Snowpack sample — Buffalo Mountain, Silverthorne, Colorado, USA (1/25/25, 10:11 AM MST)
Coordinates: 39.6222, -106.1139
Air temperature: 22 °F
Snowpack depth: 110 cm
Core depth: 40 cm
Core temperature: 46.4 °F
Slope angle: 12°, slope face: 102°
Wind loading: high
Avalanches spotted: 0
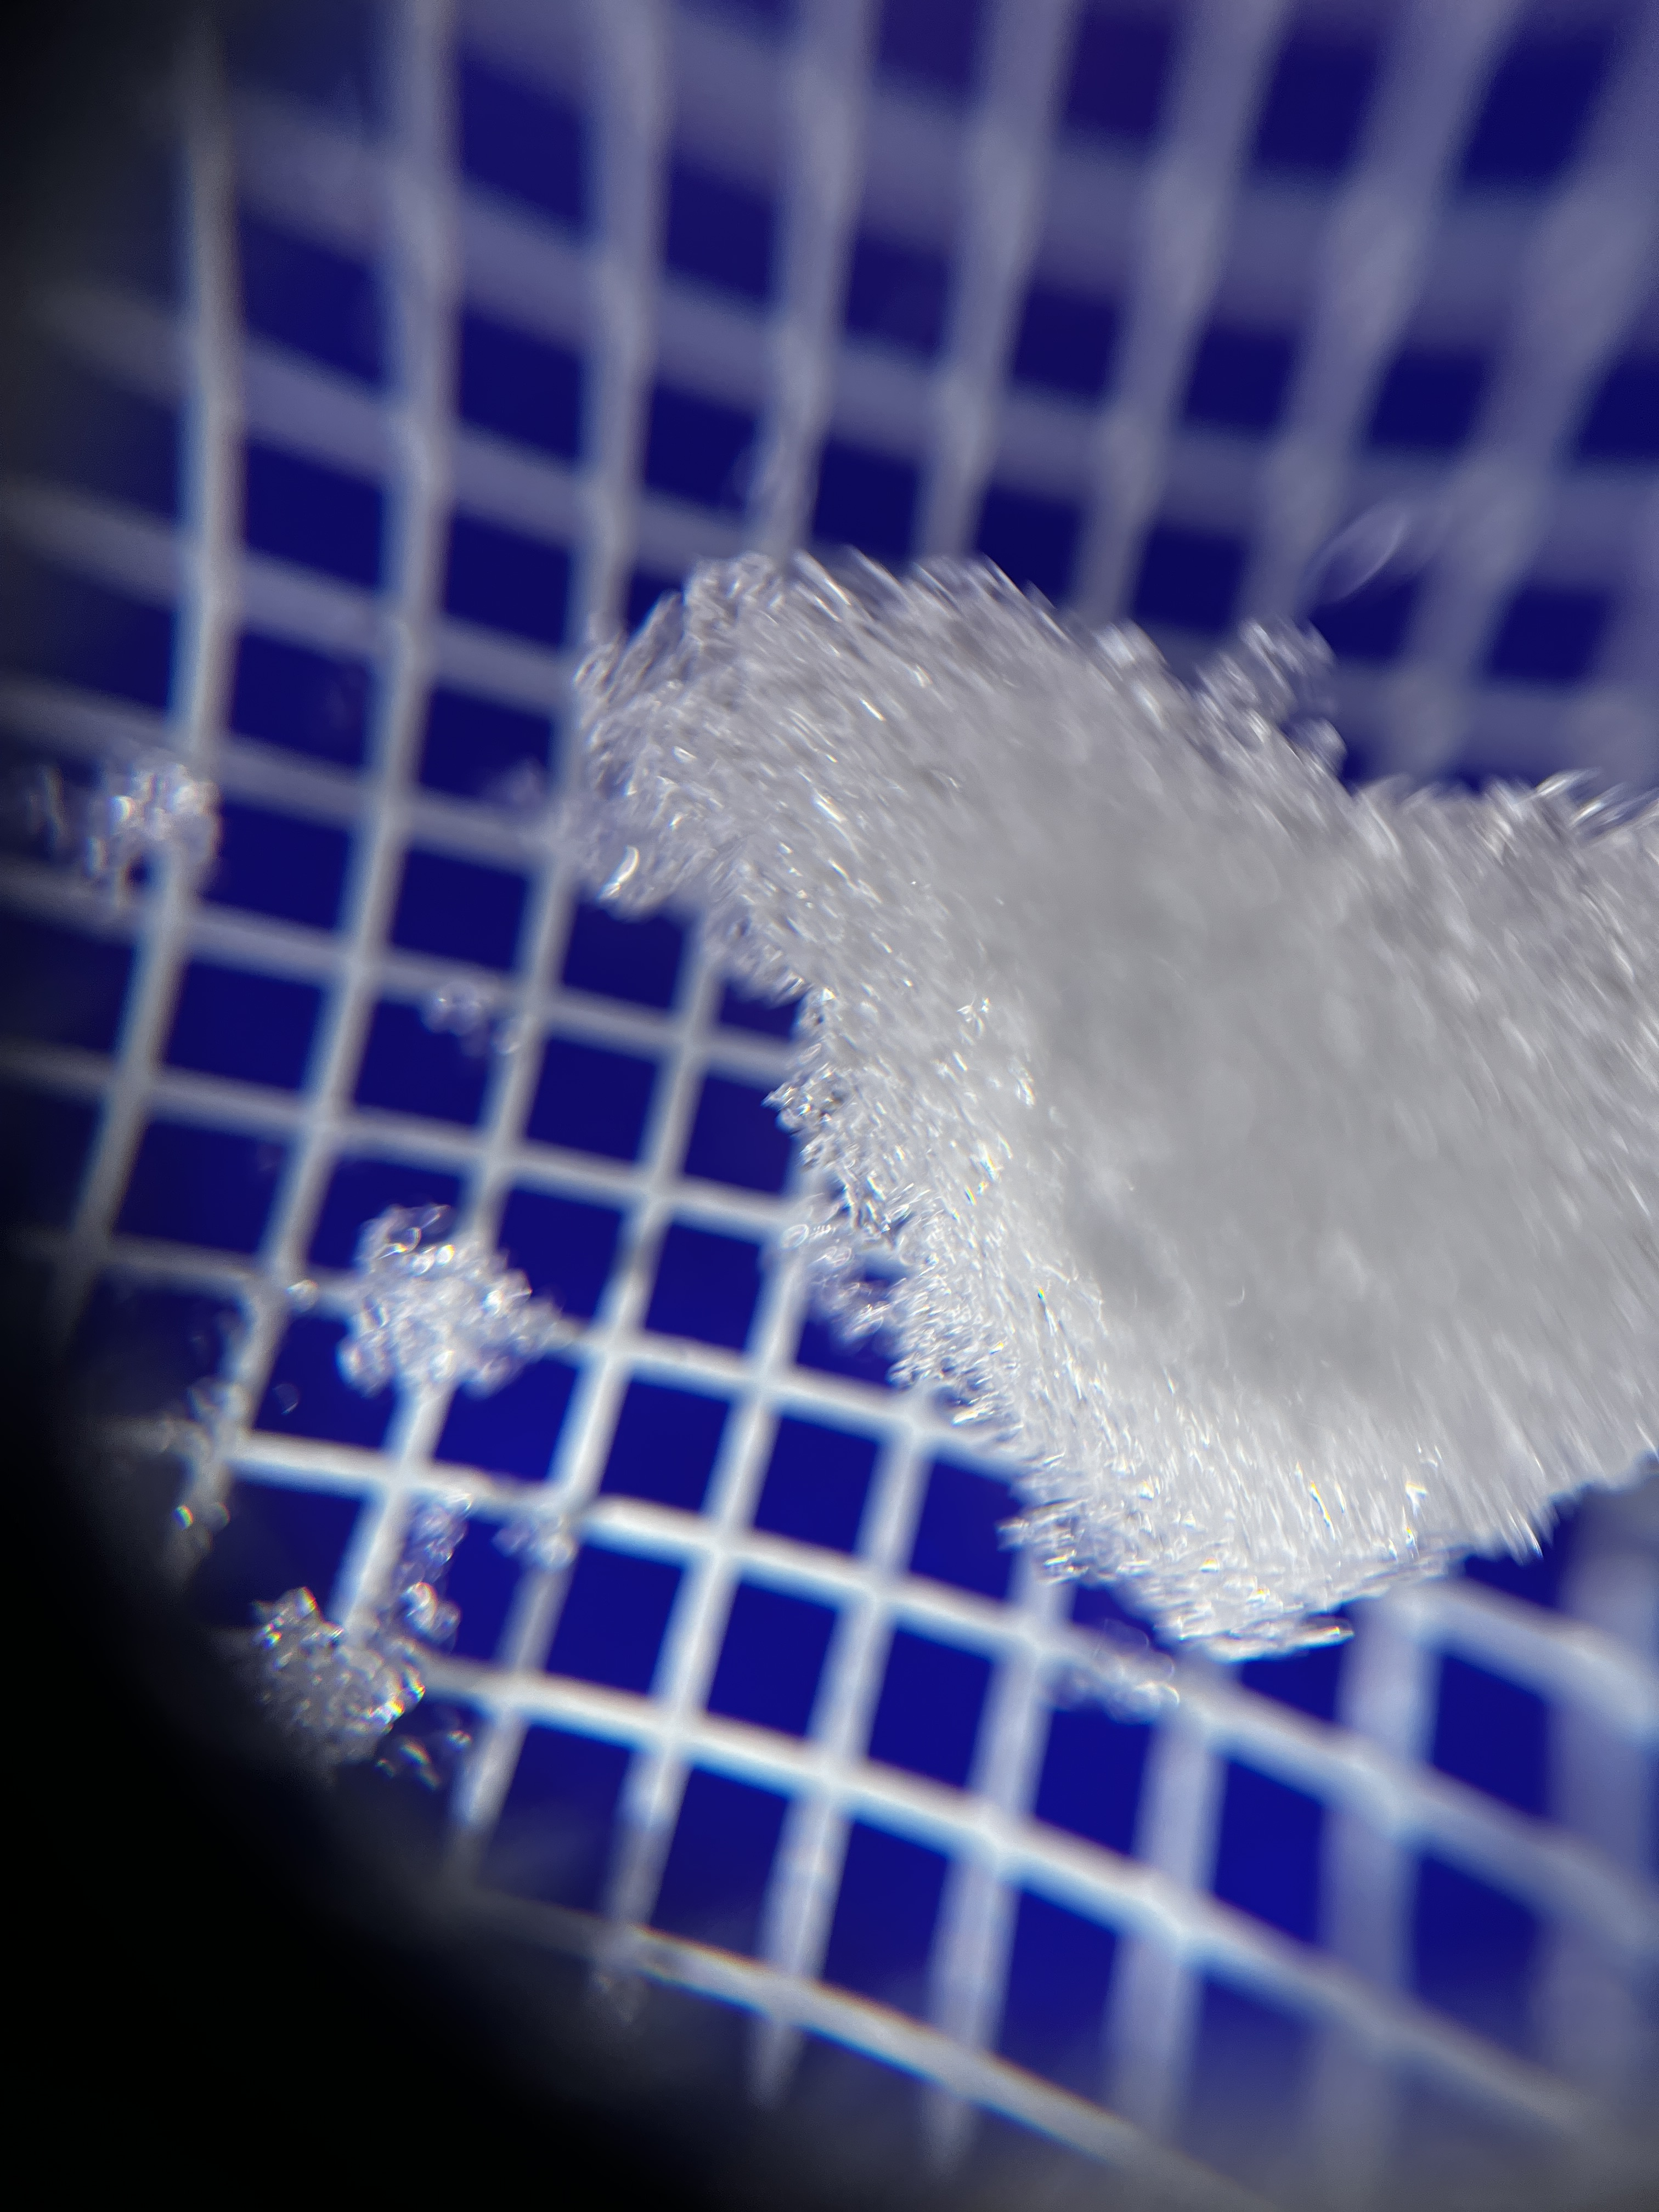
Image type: magnified_profile
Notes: No avalanches nearby, collected on the outskirts of a fire break 15 meters from the treeline, on way to Buffalo and Red Mountain